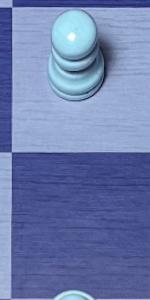
Label: Empty